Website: bh-photo
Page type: cross-sells
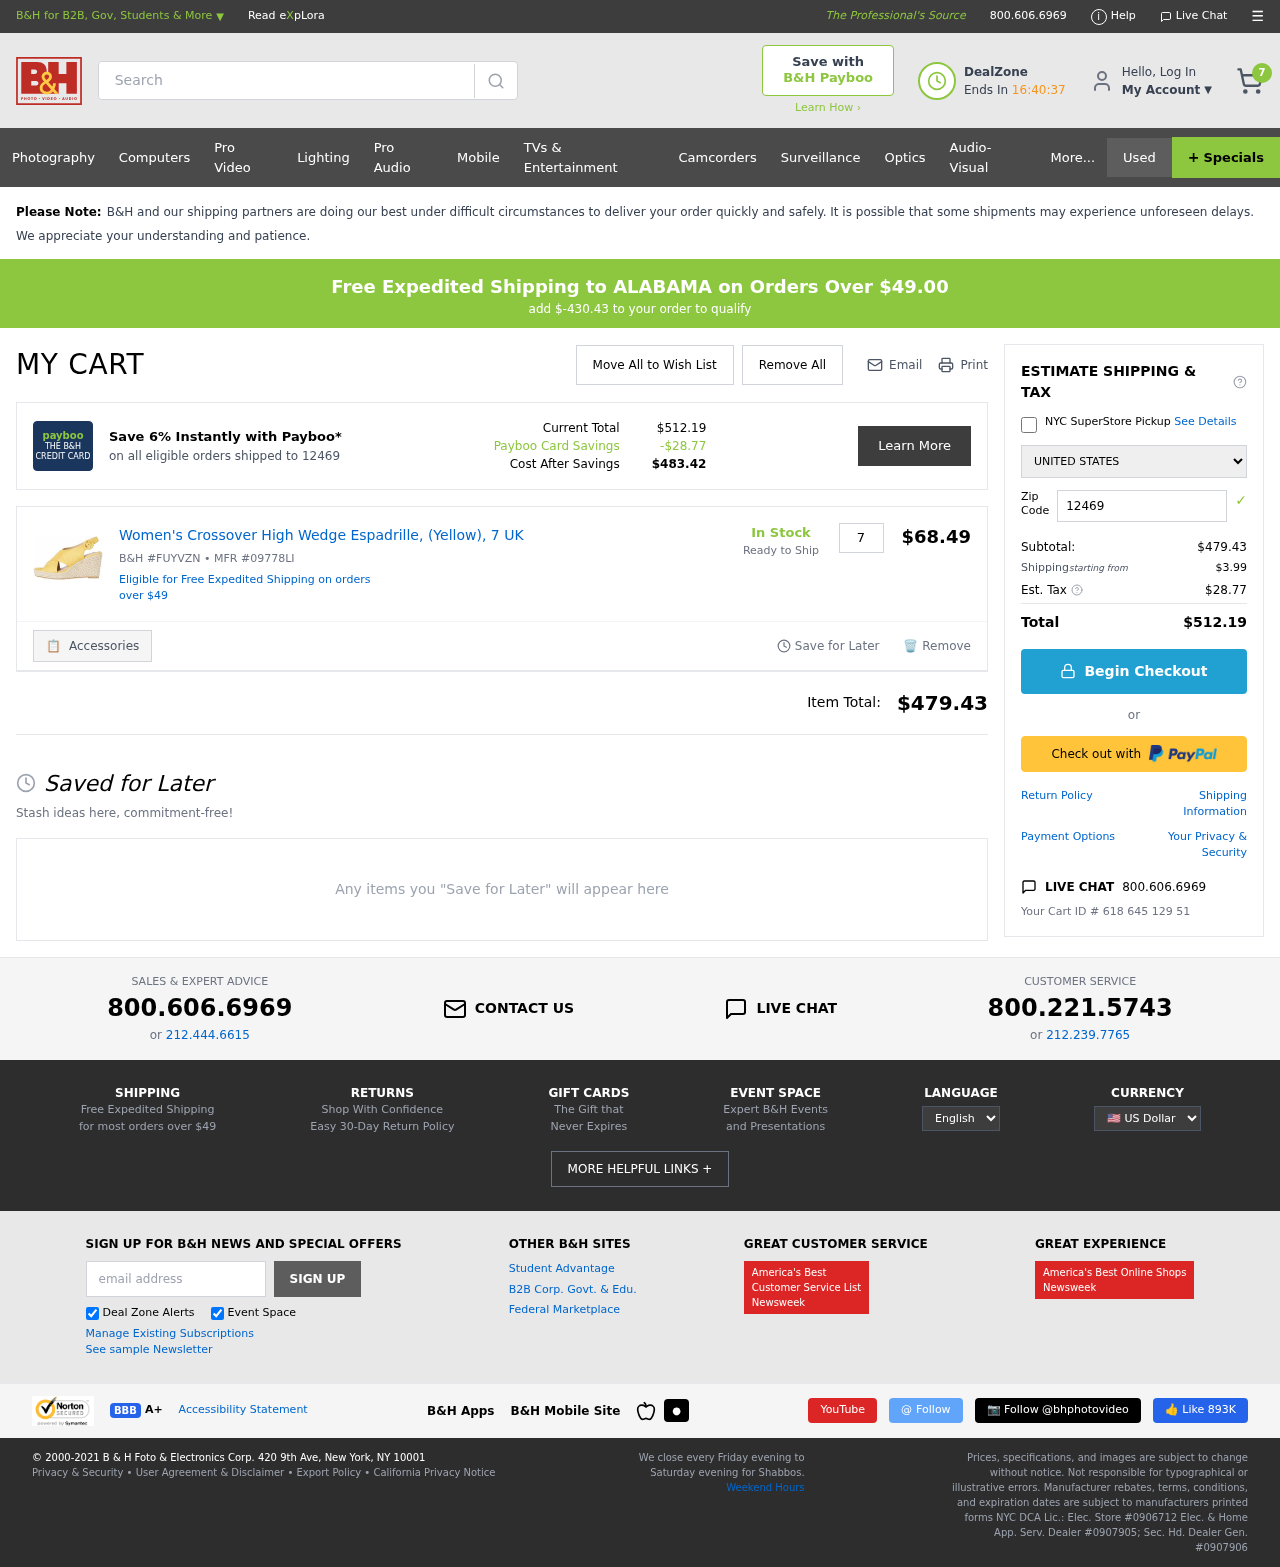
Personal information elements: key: PII_COUNTRY
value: United States
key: PII_POSTCODE
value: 12469
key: PII_STATE
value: ALABAMA
Product elements: key: PRODUCT1_NAME
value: Women's Crossover High Wedge Espadrille, (Yellow), 7 UK
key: PRODUCT1_PRICE
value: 68.49
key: PRODUCT1_QUANTITY
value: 7
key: PRODUCT1_SKU
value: B&H #FUYVZN
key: PRODUCT1_MFR
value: MFR #09778LI
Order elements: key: ORDER_NUM_ITEMS
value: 7
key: SHIPPING_THRESHOLD_REMAINING
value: $-430.43
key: ORDER_TOTAL
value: $512.19
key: ORDER_SUBTOTAL
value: $479.43
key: ORDER_SHIPPING_COST
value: $3.99
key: ORDER_TAX
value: $28.77
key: ORDER_ID
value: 618 645 129 51
Search elements: key: HEADER_SEARCH
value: Search
Other elements: key: PAYBOO_SAVINGS
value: -$28.77
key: COST_AFTER_SAVINGS
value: $483.42